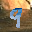
Label: 9